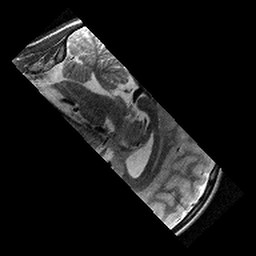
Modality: T2w
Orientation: sagittal
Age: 11
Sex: male
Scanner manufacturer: siemens
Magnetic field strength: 3 T
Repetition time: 9.23 s
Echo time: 0.067 s